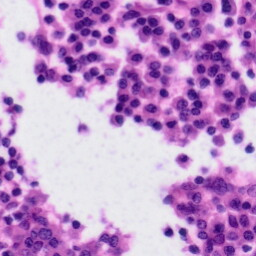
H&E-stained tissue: Tonsil